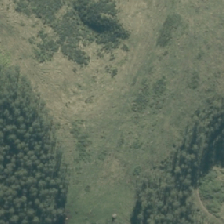
Land cover: low_producing_grassland